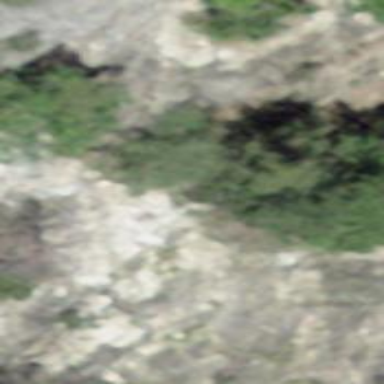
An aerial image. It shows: Forest area.